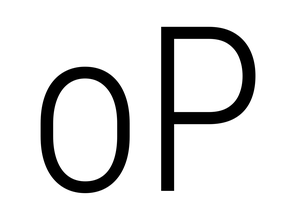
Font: Roboto_Condensed_Light